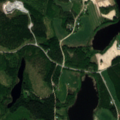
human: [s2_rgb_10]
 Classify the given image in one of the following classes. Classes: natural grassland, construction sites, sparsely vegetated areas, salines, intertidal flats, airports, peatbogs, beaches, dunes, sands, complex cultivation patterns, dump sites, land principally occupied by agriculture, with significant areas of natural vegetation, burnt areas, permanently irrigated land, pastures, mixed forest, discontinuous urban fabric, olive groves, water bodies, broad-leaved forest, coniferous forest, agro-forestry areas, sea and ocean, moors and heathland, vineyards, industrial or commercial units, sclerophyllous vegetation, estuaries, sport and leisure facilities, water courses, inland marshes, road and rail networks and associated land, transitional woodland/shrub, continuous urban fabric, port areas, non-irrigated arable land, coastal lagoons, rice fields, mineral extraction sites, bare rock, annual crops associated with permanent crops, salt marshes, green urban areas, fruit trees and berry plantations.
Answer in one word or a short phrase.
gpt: non-irrigated arable land, land principally occupied by agriculture, with significant areas of natural vegetation, coniferous forest, mixed forest, transitional woodland/shrub, water bodies